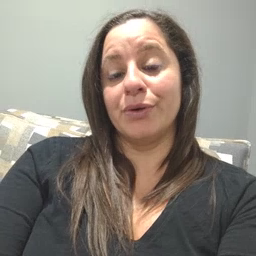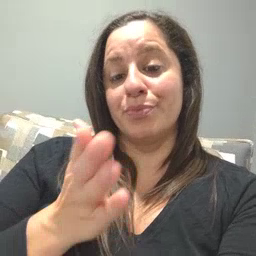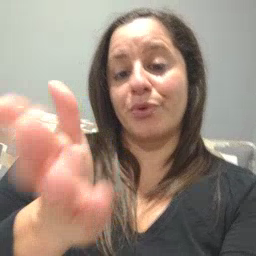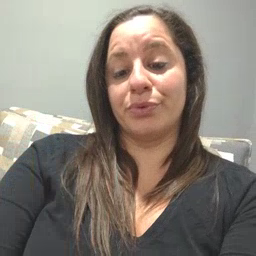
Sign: boat